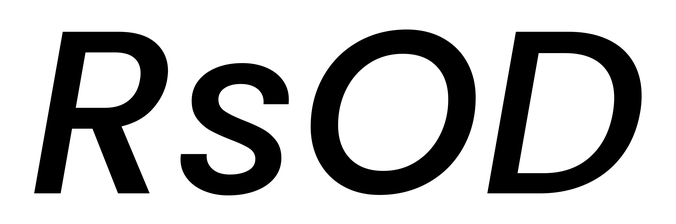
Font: Poppins-MediumItalic